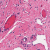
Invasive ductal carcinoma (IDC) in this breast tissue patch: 0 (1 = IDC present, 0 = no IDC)